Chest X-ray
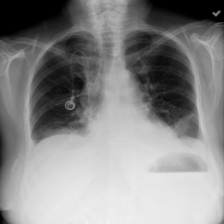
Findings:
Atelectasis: negative
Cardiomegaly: negative
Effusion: positive
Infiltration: negative
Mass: negative
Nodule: negative
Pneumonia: negative
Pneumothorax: negative
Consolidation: negative
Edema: negative
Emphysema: negative
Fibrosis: negative
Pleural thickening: negative
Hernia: negative